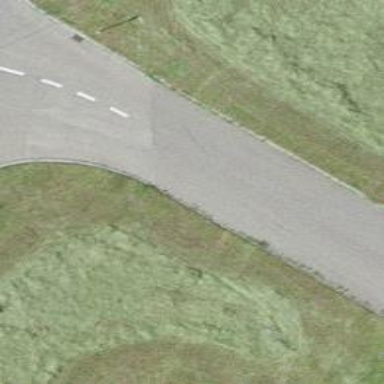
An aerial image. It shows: Smoothly paved residential road.